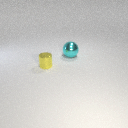
large cyan metal sphere to the right of small yellow metal cylinder